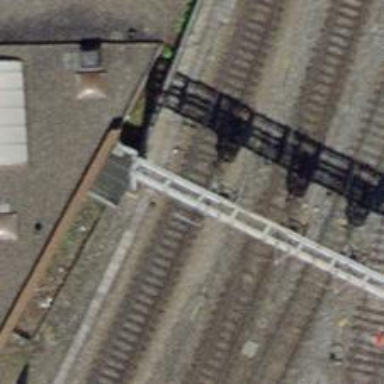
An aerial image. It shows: Railway signal.